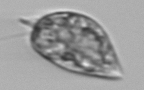
Label: Prorocentrum_micans